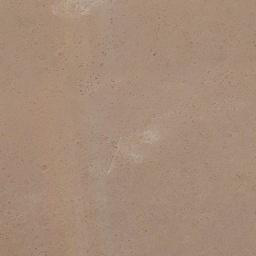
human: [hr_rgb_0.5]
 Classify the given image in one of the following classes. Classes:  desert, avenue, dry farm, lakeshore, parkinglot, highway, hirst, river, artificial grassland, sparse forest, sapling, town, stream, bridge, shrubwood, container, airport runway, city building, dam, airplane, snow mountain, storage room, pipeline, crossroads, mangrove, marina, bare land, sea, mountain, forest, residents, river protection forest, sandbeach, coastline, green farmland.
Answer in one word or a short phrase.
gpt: bare land